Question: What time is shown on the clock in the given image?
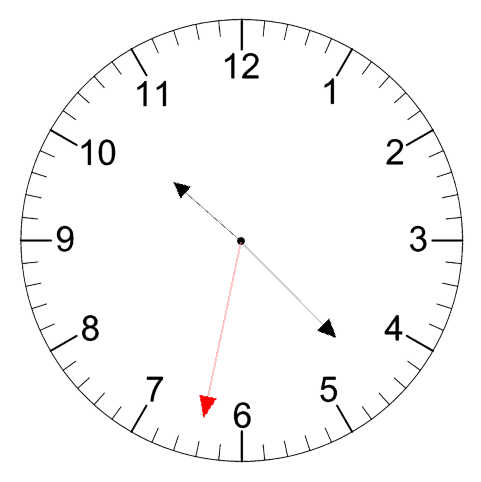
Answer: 10:22:32